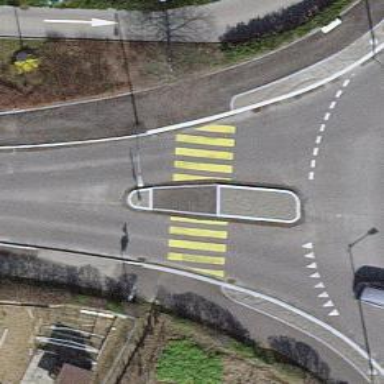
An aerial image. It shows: Uncontrolled zebra crossing on the road.